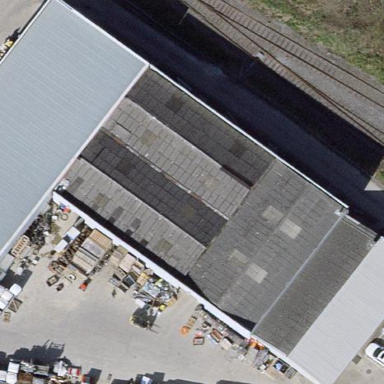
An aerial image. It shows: Commercial building.